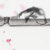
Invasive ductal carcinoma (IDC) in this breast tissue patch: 0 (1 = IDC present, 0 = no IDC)